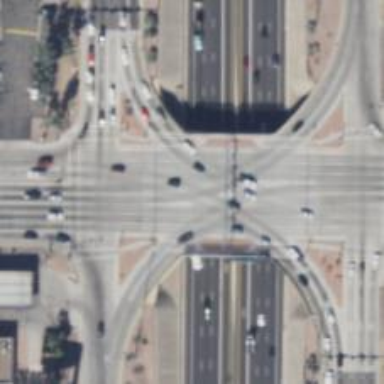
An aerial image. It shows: Secondary link road crossing over bridge.